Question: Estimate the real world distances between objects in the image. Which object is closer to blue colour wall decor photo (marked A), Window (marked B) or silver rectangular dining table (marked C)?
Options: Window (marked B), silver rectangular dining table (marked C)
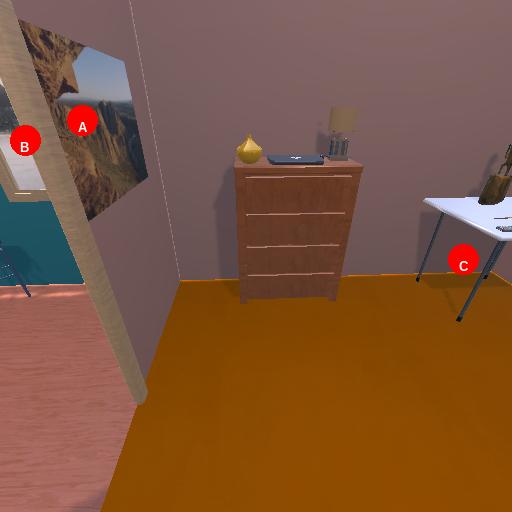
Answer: Window (marked B)